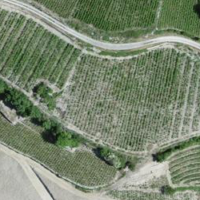
EUNIS habitat code: 40
Species observed at this site:
Stachys recta
Saponaria ocymoides